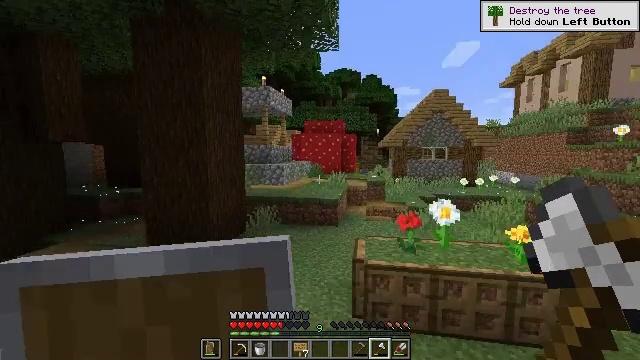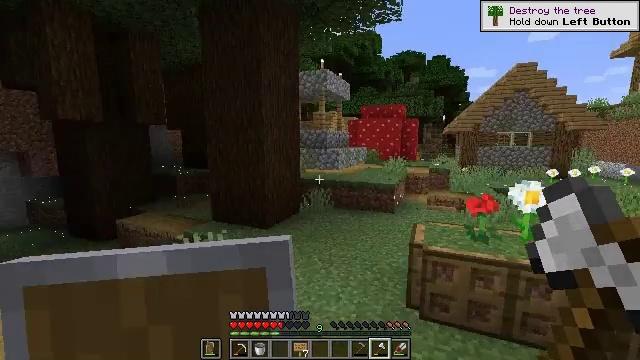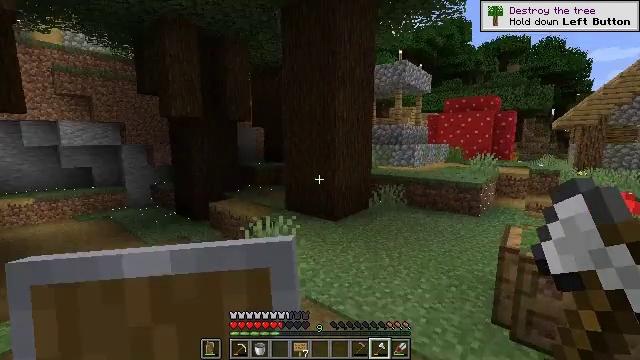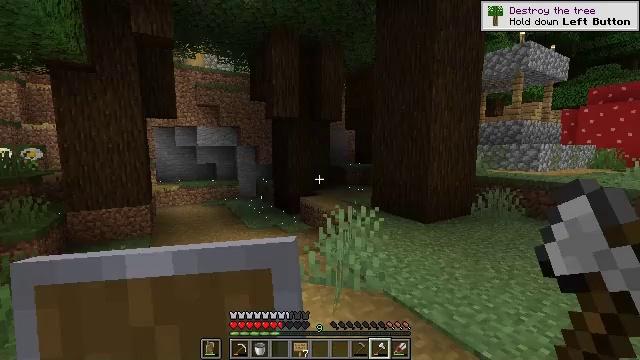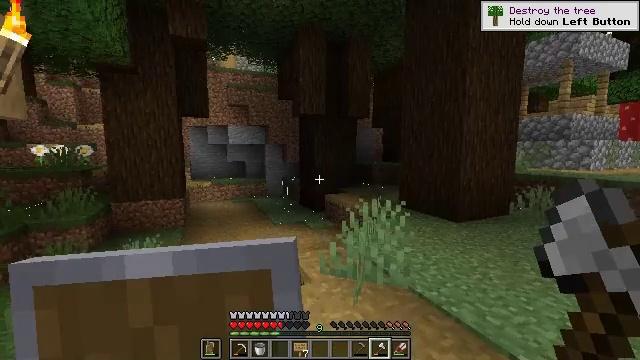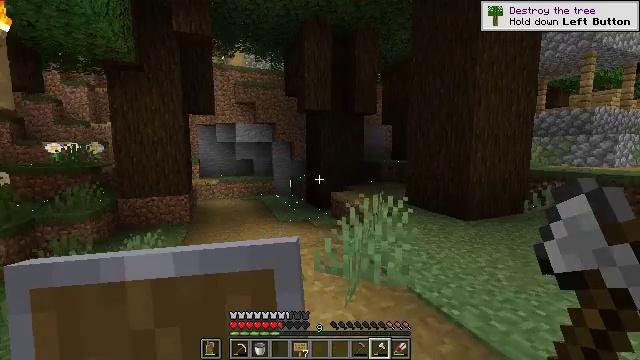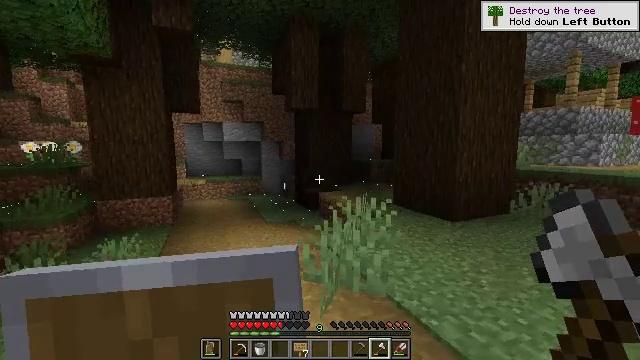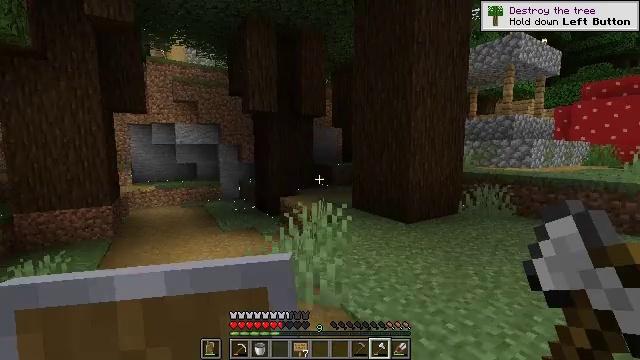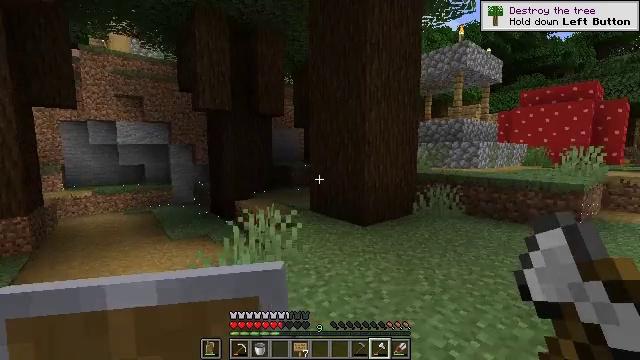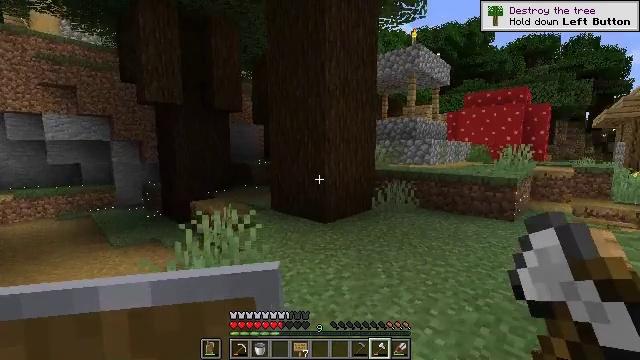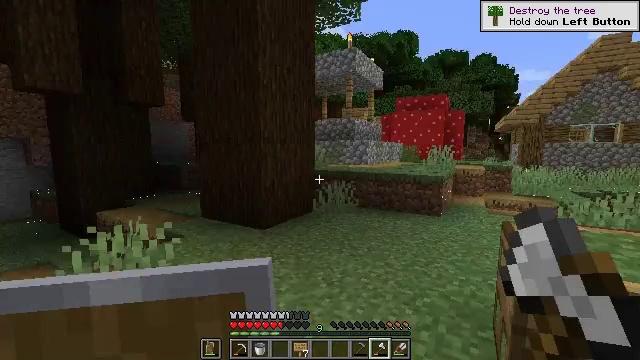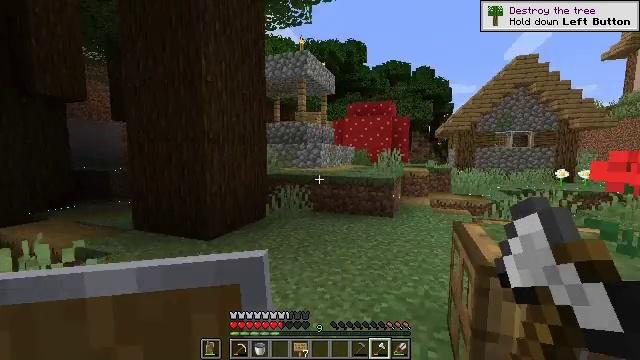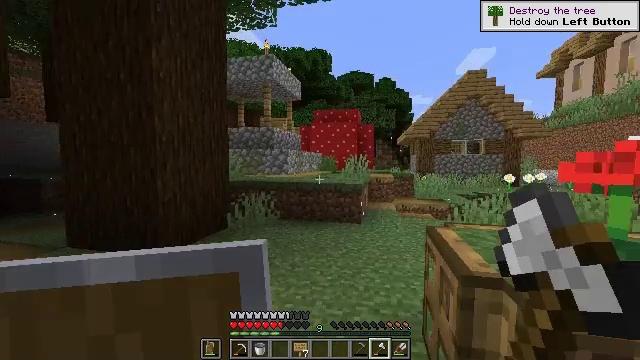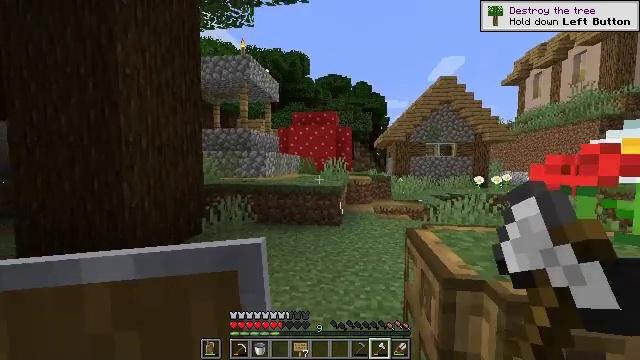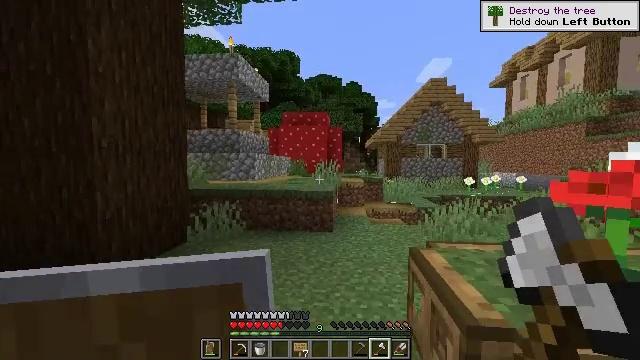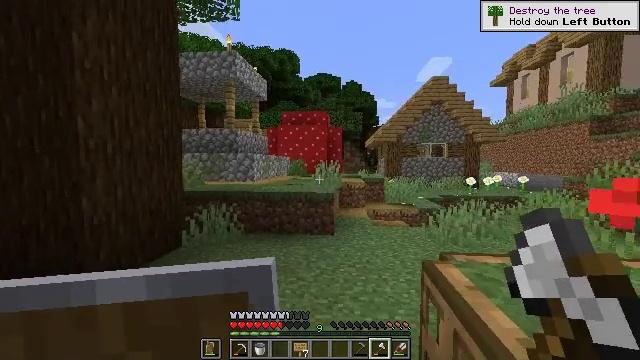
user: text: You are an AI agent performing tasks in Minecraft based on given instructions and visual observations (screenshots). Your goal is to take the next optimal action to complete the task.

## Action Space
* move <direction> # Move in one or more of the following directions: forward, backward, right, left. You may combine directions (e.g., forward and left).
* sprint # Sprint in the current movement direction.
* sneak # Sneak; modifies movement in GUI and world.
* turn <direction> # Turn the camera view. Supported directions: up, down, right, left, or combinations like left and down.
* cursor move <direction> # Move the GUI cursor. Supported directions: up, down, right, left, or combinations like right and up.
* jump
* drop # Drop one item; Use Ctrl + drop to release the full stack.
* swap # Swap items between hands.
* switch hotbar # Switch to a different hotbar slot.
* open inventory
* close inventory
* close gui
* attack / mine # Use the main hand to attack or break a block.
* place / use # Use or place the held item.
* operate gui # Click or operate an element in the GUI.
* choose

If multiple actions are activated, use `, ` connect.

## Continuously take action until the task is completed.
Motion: motion action
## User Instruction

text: Attack the hay block to get hay.
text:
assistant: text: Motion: move forward, turn left and down, jump
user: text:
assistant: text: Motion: move forward, turn left
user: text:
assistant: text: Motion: move forward and move right, turn left and up
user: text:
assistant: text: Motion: move forward and move right, turn left
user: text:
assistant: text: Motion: move forward and move right, turn left
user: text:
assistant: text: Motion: move forward and move right, turn right
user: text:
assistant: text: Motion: move forward and move right, turn right
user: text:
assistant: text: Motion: move forward and move right, turn right
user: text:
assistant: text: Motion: move forward, turn right
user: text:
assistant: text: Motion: move forward, sprint, turn right
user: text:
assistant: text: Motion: move forward, sprint, turn right
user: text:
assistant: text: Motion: move forward, sprint, turn right and up
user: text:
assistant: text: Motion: move forward, sprint, turn right
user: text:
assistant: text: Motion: move forward, sprint, turn right
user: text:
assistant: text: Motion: move forward
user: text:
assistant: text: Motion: move forward
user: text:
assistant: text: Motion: move forward, sprint, turn right
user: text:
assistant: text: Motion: move forward, sprint, turn right
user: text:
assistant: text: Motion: move forward, sprint, turn right
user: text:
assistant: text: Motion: move forward, turn right
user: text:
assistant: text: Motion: move forward, turn right
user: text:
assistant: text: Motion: move forward
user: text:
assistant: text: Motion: move forward
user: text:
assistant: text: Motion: move forward
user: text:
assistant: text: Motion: move forward
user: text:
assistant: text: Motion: move forward
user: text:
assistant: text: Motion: move forward and move right, turn left
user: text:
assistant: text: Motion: move forward and move right, turn left
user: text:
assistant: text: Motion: move forward and move right, turn left
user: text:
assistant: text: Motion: move forward and move right, turn left